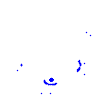
Particle: kaon